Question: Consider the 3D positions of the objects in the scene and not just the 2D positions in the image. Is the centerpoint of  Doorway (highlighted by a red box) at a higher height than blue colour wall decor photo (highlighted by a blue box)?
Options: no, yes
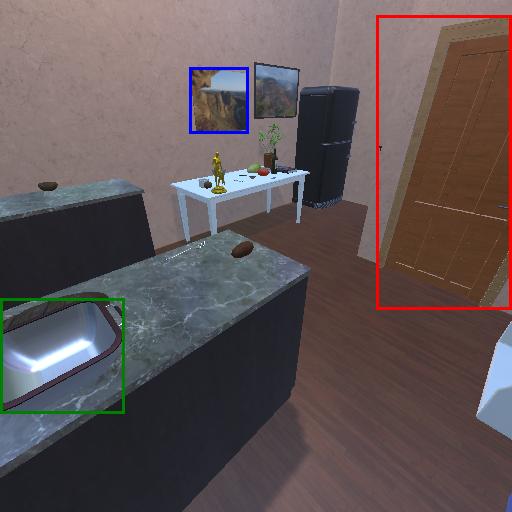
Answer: no